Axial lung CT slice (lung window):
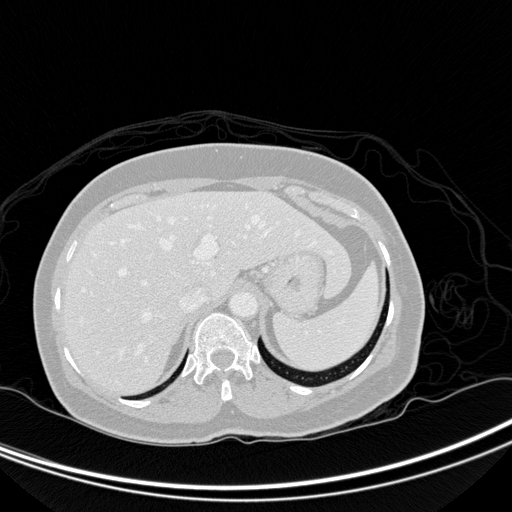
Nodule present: no